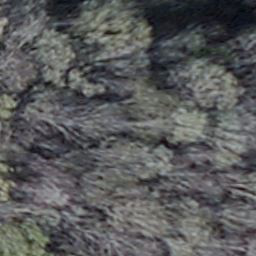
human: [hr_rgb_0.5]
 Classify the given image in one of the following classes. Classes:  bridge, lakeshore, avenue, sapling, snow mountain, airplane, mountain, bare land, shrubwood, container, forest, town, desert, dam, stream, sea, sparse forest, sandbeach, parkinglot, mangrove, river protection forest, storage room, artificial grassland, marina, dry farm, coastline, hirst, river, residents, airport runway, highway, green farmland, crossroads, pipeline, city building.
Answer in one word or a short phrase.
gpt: shrubwood